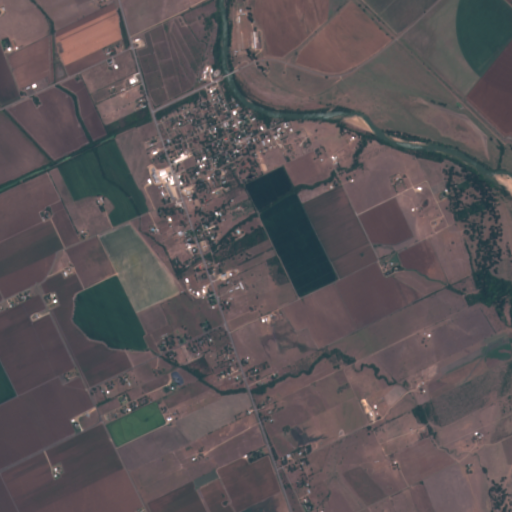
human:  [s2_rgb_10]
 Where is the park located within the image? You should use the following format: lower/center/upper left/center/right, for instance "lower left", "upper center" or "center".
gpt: The park is located in the upper center of the image.
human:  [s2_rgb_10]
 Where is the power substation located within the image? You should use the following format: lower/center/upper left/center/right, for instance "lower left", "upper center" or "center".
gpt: The power substation is located in the upper center of the image.
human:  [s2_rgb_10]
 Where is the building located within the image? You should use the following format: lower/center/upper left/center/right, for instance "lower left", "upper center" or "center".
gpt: The building is located in the upper center of the image.
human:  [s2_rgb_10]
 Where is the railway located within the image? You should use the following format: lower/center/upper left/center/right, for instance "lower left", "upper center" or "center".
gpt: The railway is located in the upper right of the image.
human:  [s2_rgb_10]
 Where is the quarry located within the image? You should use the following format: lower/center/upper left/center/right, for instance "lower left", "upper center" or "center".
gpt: There is no quarry in the image.